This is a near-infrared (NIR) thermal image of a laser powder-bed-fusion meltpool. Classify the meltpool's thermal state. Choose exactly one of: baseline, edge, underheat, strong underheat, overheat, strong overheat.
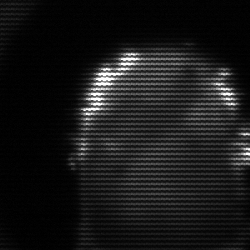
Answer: baseline